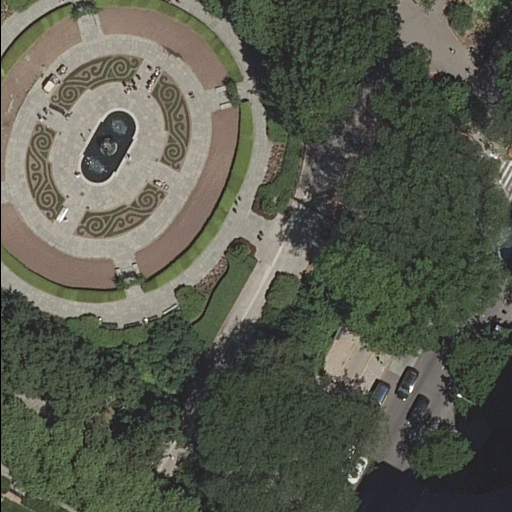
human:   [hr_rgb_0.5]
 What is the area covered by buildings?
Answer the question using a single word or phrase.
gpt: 0m2

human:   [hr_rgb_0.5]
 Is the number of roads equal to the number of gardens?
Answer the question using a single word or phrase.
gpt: no

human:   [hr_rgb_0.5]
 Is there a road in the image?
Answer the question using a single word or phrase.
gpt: yes

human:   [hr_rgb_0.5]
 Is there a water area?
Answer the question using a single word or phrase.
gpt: yes

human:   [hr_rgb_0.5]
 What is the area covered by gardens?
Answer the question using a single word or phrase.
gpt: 6333m2

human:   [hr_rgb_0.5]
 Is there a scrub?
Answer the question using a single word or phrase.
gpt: yes

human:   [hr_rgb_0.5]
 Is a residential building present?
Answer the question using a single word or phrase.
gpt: no

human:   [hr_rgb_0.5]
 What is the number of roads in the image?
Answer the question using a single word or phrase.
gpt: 19

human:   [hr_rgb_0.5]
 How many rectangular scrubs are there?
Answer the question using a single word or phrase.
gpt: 2

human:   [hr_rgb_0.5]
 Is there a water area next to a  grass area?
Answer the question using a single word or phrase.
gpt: yes

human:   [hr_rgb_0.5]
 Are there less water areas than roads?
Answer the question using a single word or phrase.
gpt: yes

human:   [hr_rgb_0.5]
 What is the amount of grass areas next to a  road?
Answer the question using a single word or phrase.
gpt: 9

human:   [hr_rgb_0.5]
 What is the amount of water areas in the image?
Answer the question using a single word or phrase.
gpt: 1

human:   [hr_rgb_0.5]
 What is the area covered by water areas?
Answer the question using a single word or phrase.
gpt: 104m2

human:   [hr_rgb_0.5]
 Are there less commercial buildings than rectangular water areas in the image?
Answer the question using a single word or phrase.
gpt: no

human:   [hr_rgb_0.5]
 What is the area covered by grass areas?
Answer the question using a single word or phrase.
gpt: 1036m2

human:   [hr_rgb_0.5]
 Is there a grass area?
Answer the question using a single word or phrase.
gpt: yes

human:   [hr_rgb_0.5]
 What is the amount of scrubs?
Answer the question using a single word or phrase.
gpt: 6

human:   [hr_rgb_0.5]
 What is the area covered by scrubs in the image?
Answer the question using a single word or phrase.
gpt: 406m2

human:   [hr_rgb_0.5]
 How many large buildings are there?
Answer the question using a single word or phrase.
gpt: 0

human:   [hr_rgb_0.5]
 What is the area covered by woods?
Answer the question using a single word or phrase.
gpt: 1615m2

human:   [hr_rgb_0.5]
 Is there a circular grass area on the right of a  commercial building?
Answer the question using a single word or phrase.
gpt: no

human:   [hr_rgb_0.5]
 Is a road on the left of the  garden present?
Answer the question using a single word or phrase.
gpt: yes

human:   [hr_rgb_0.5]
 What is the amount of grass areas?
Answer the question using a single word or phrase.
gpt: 9

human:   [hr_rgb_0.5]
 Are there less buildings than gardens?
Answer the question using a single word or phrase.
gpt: yes

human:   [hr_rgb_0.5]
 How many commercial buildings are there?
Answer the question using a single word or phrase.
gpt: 0

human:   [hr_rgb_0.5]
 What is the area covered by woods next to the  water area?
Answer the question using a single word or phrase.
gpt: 1615m2

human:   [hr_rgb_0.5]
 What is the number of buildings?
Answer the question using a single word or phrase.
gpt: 0

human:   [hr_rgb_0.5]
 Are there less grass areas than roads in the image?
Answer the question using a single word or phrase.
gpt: yes

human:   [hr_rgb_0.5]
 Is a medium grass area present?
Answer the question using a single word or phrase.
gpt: yes

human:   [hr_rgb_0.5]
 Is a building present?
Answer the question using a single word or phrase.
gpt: no

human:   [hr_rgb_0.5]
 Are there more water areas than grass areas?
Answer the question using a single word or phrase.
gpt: no

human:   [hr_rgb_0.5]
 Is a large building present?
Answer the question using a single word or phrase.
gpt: no

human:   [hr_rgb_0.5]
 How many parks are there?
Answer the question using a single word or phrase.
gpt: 1

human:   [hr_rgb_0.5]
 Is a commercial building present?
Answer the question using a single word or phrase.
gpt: no

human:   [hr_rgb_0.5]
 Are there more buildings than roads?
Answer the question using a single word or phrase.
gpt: no

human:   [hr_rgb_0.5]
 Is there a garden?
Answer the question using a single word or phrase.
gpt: yes

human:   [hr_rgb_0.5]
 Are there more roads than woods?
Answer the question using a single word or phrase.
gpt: yes

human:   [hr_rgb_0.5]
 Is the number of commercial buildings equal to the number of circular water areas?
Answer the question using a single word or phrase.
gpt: yes

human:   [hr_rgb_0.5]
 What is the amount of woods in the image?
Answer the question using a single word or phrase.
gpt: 3

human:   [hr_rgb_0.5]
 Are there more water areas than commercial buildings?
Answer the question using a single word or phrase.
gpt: yes

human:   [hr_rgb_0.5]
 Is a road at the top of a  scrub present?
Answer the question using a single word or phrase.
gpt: yes

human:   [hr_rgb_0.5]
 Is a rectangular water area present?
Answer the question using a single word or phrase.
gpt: no

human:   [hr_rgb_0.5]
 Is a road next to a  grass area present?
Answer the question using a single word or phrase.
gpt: yes

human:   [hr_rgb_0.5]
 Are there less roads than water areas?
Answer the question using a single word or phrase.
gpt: no

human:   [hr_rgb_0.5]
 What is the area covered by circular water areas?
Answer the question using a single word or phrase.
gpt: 0m2

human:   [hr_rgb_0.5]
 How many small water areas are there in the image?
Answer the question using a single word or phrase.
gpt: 0

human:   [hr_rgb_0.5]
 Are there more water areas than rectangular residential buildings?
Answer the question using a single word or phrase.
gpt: yes

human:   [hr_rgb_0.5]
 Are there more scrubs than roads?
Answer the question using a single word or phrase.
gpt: no

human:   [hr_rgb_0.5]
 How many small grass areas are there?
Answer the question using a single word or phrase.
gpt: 5

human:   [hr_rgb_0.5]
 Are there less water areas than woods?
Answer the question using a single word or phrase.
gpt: yes

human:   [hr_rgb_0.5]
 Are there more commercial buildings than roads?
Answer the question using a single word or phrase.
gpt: no

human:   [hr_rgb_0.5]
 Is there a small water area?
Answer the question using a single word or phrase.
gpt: no

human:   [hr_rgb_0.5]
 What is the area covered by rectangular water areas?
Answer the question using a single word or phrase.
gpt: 0m2

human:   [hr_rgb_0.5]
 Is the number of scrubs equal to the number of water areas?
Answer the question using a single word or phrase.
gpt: no

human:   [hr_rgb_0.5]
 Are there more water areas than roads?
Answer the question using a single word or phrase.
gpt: no

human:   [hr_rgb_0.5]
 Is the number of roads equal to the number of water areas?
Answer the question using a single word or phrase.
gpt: no

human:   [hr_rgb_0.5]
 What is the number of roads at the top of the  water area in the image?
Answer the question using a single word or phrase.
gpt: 7

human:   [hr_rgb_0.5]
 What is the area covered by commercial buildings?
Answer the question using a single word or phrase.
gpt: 0m2

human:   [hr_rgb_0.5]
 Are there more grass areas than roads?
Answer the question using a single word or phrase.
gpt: no

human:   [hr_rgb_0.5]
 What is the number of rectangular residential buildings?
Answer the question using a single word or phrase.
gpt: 0

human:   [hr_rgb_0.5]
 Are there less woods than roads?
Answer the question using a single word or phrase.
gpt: yes

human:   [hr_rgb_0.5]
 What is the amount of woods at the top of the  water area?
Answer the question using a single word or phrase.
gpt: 1

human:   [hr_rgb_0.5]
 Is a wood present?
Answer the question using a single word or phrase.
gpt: yes